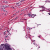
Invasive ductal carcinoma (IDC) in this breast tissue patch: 0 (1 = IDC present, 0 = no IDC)